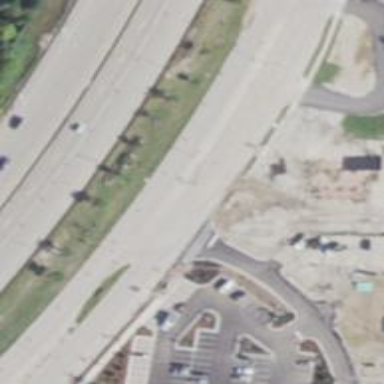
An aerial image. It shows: Secondary road with separate sidewalks.